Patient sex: F
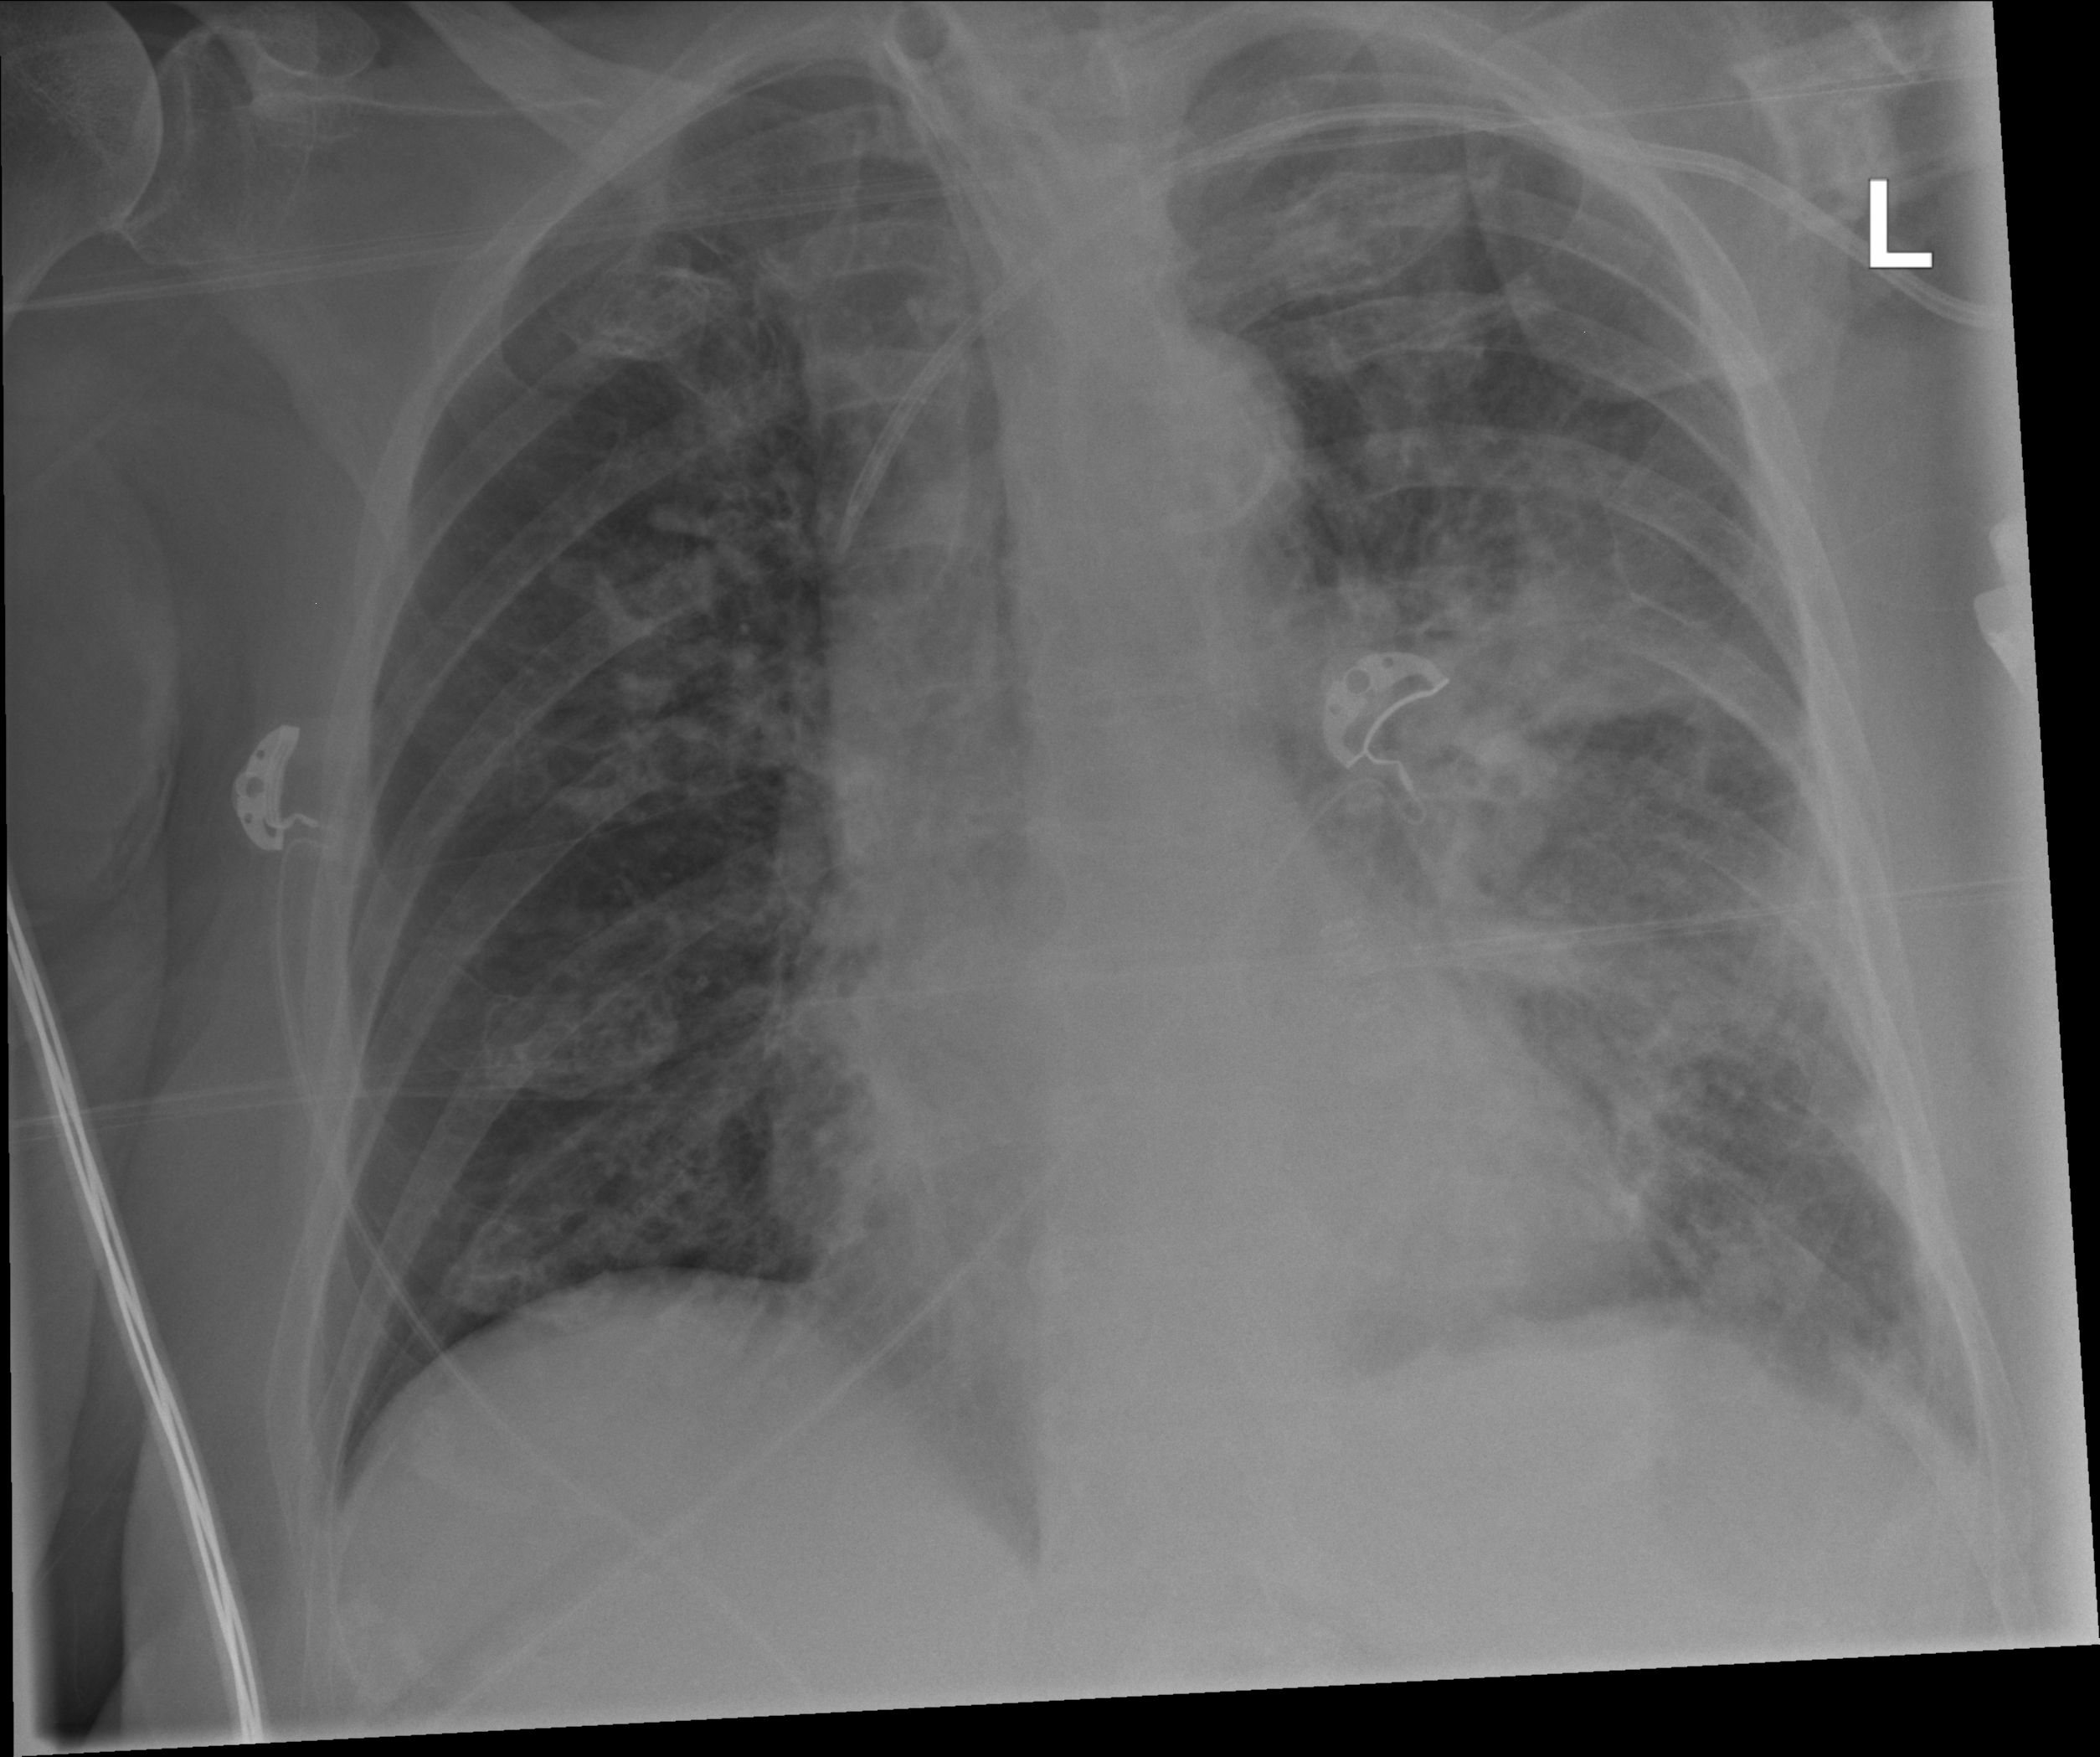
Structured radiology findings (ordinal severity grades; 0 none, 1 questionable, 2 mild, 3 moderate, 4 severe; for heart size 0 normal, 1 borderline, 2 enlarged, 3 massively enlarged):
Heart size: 1
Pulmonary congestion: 0
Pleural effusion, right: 0
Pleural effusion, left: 2
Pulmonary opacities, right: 0
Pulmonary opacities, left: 3
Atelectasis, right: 0
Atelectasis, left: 2